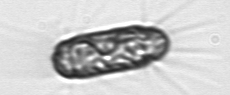
Label: Corethron_hystrix